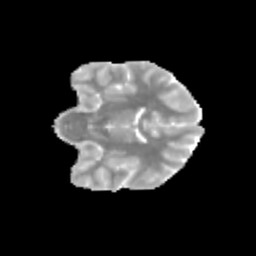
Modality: MD
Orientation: coronal
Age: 12
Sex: male
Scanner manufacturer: siemens
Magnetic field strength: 3 T
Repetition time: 3.8 s
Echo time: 0.07 s